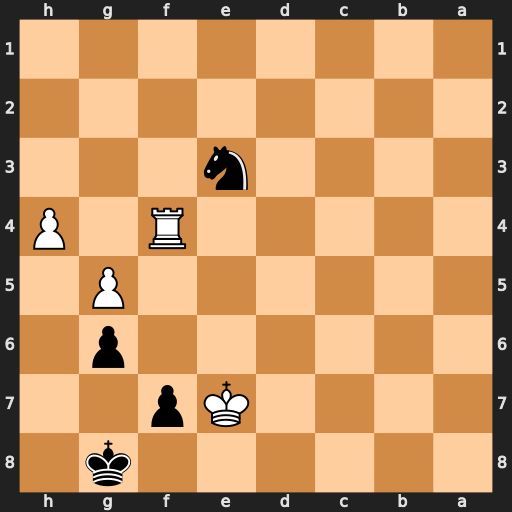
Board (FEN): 6k1/4Kp2/6p1/6P1/5R1P/4n3/8/8
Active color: b
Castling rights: -
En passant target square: -
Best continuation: Nd5+ Kd6 Nxf4